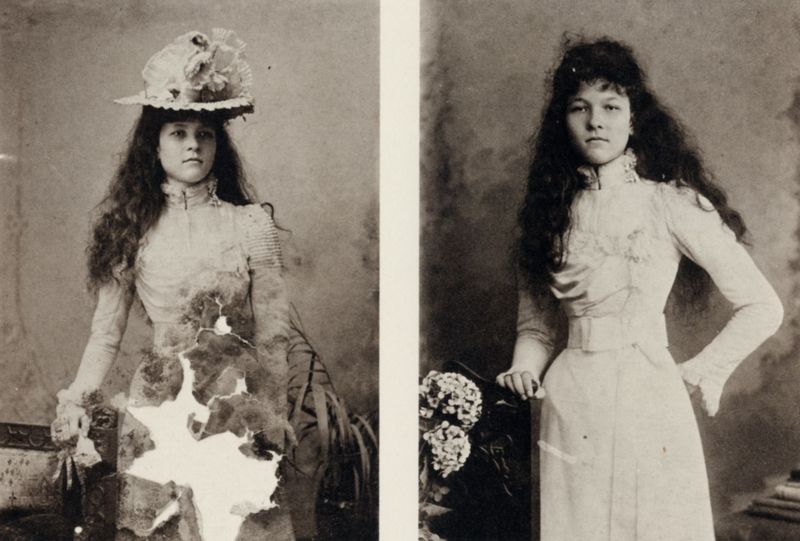
Titel: Miss Cricheon
Künstler: Raja Lala Deen Dayal
Schlagwörter: hand, weiß, frauen, impressionismus, mädchen, blume, blumen, damen, degas, frau, grau, haar, handschuh, handschuhe, hut, jahrhundertwende, kleid, kleider, mund, nase, ohr, raum, schwarz, stirn, stuhl, zimmer, blick, gürtel, schleife, alt, gesichter, jung, mütze, wand, arm, arme, augen, falten, gesicht, kragen, stehen, hals, hände, portrait, porträt, auge, haare, pose, sessel, stehend, kind, paar, pflanze, pflanzen, frontal, kinn, lippe, lippen, locken, ohren, schön, pony, vase, bücher, fotos, lehne, zwei, mauer, inszenierung, münder, nasen, palme, rüsche, rüschen, oberkörper, geschlossen, blumenstrauß, strauß, foto, fotografie, wände, doppelportrait, doppelporträt, fotorealismus, offen, porträts, schwarz-weiß, posieren, tasche, portraits, photo, portät, mauern, ponny, angewinkelt, hortensien, fotographie, fin de siecle, matisse, studio, jahrhundert, vergleich, nadar, weißes kleid, fotograph, tallie, daguerre, abendgarderobe, stechpalme, selbstbewußt, 19. jahrhundert, 19. jh., 19., hyazinte, schwarzwei´, zerplatzt